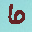
Label: 6